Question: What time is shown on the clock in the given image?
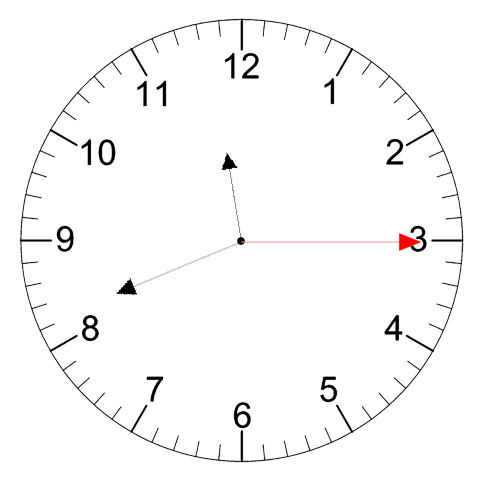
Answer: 11:41:15